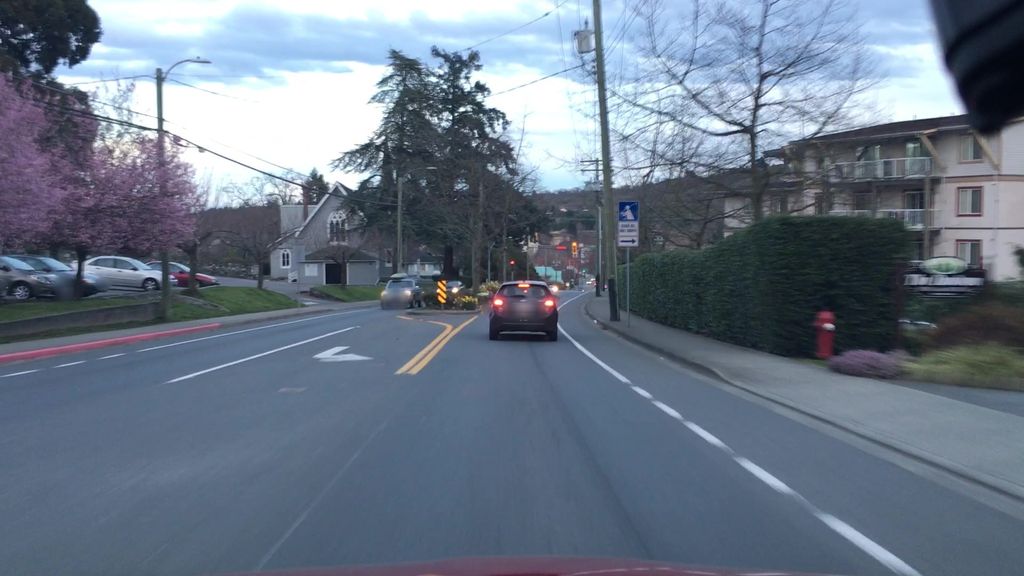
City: victoria